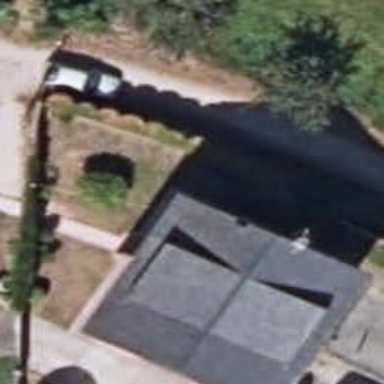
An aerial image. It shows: Simple and straightforward house.